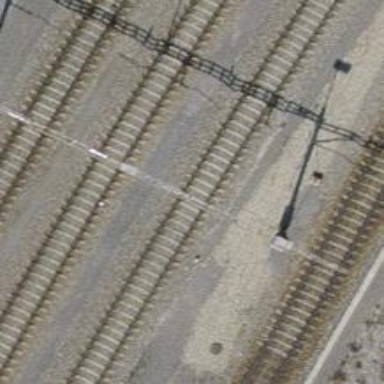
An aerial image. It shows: Rail yard with electrified contact lines for railway operations.